Question: I have an app in which I'm trying to apply 'NSLayoutConstraint' to an item that is inside a view. Here is my code:
'''
[customCell.infoView addConstraints:[NSLayoutConstraint
constraintsWithVisualFormat:@"H:|-0-[customCell.infoLabel]-0-|"
options:0 metrics:nil views:NSDictionaryOfVariableBindings(customCell.infoView)]];
'''
I don't know what this means, but it crashed with the following error:
'''
Terminating app due to uncaught exception 'NSInvalidArgumentException', reason: 'Unable to parse constraint format:
customCell is not a key in the views dictionary.
H:|-0-[customCell.infoLabel]-0-|
'''
Here is a screenshot of the error:

Notice the caret symbol at the end of infoLabel.
And yes, I do have a 'customCell.m'. (I used other objects in it from this .m file).
Here is the current code that I inserted in 'customCell.m' at 'awakeFromNib'
'''
[self.contentView addConstraints:[NSLayoutConstraint
constraintsWithVisualFormat:@"H:|[_infoLabel]|"
options:0 metrics:nil views:NSDictionaryOfVariableBindings(_infoLabel)]];
[self.contentView addConstraints:[NSLayoutConstraint
constraintsWithVisualFormat:@"V:|[_infoLabel]|"
options:0 metrics:nil views:NSDictionaryOfVariableBindings(_infoLabel)]];
'''
Which crashes with the same error in the above screenshot.
It now crashes with the following error:
'''
Terminating app due to uncaught exception 'NSInternalInconsistencyException', reason: 'NSDictionaryOfVariableBindings failed because either one of the values is nil, or there's something wrong with the way the macro is being invoked. Cannot assign value nil for key "_infoLabel". Keys:(
"_infoLabel"
'''
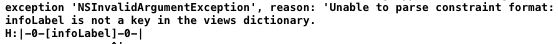
Answer: Your code should be in the custom cell's .m file, and then you can refer to the view as _infoView (you're also using infoLabel in one place and infoView in another). Also your constraint is wrong. The constraints should be added to infoView's superview, not to infoView. You also need some vertical constraint as well.
'''
[self.contentView addConstraints:[NSLayoutConstraint
constraintsWithVisualFormat:@"H:|[_infoLabel]|"
options:0 metrics:nil views:NSDictionaryOfVariableBindings(_infoLabel)]];
'''